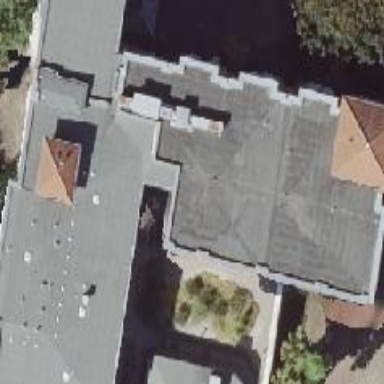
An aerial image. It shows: Building with flat roof.